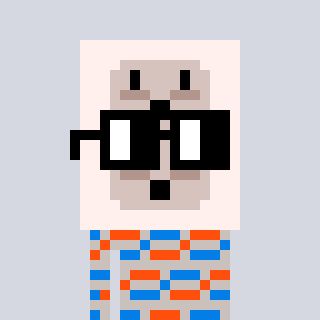
a pixel art character with square black glasses, a outlet-shaped head and a foggrey-colored body on a cool background